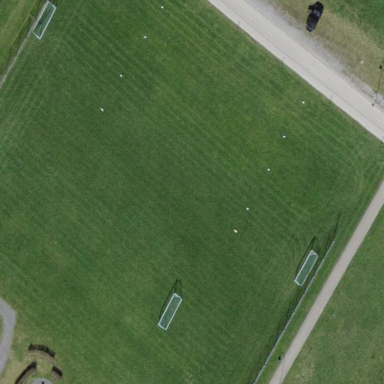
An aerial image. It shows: Soccer pitch designated for leisure and sports activities.